Field crop: maize
Growth stage: 1
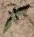
Species: atriplex